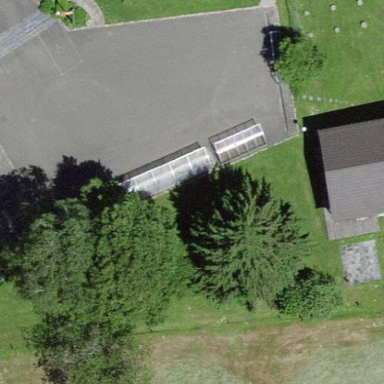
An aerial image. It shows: View of roof of building.